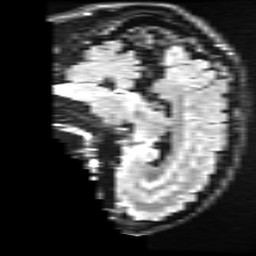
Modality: FLAIR
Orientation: sagittal
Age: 22
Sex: male
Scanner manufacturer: ge
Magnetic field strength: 3 T
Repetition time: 11 s
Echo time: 0.1497 s